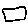
Label: square